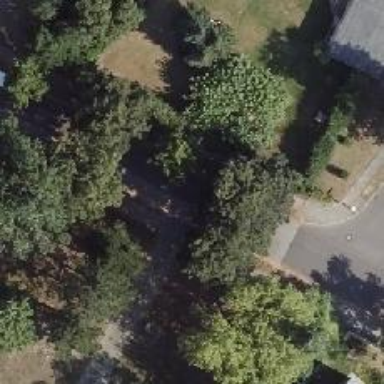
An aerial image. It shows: Residential road with sidewalks on both sides.